Lunar surface albedo tile
Center latitude: 3.121
Center longitude: 29.355
Resolution (meters per pixel, mean): 172.49
Tile area (km^2): 31051.76
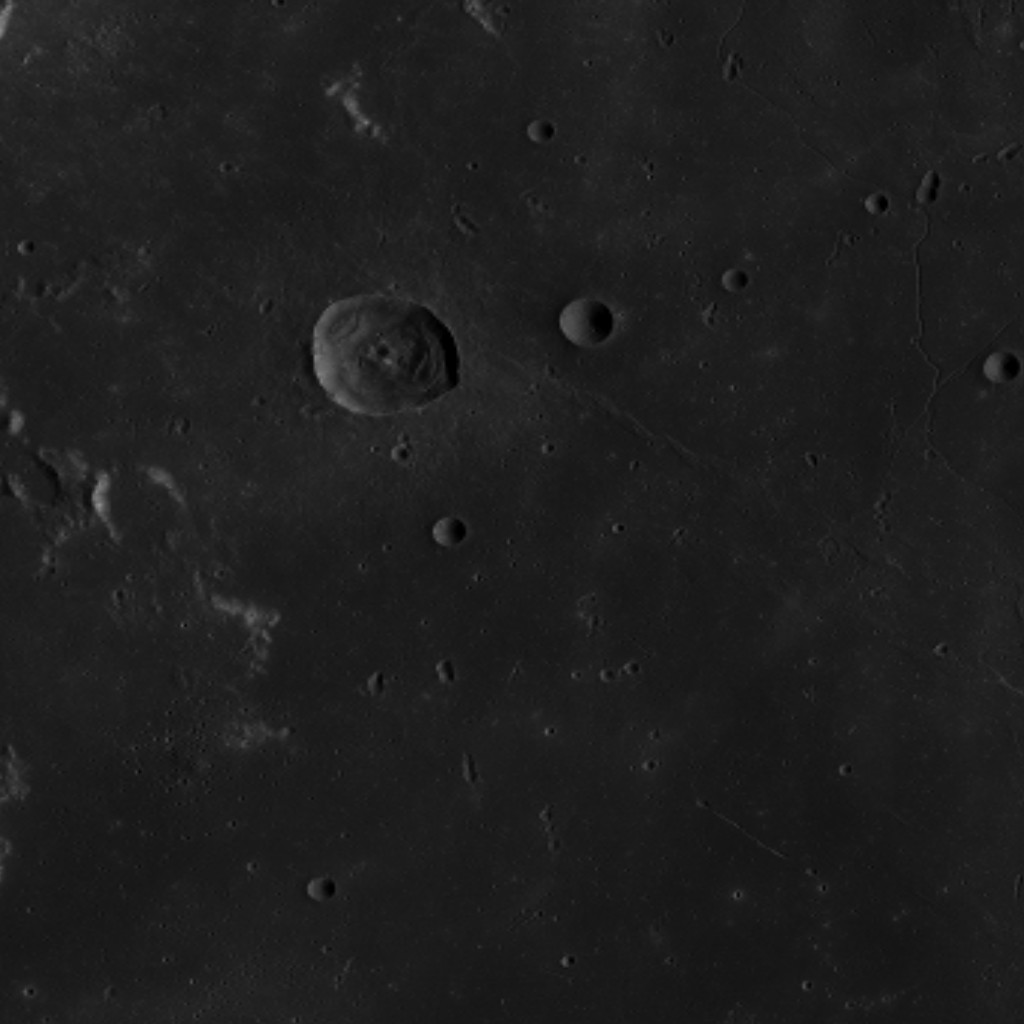